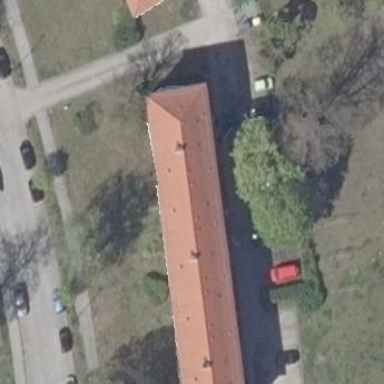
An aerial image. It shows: Image showing building with apartments.